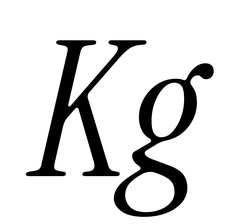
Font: InstrumentSerif-Italic